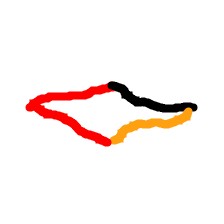
Shape: rhombus